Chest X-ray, PA view. Patient: 47 years old, sex F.
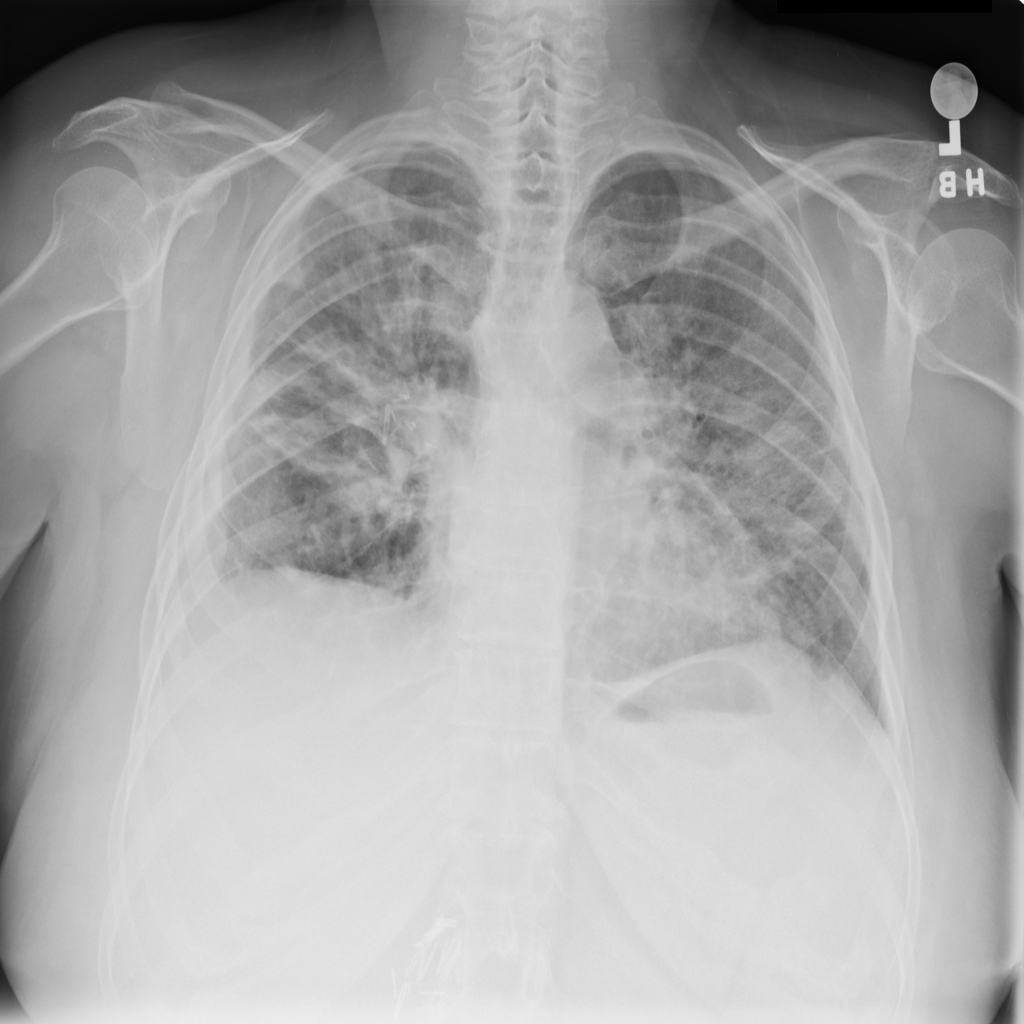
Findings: Infiltration